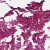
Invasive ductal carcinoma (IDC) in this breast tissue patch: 0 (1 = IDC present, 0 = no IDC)